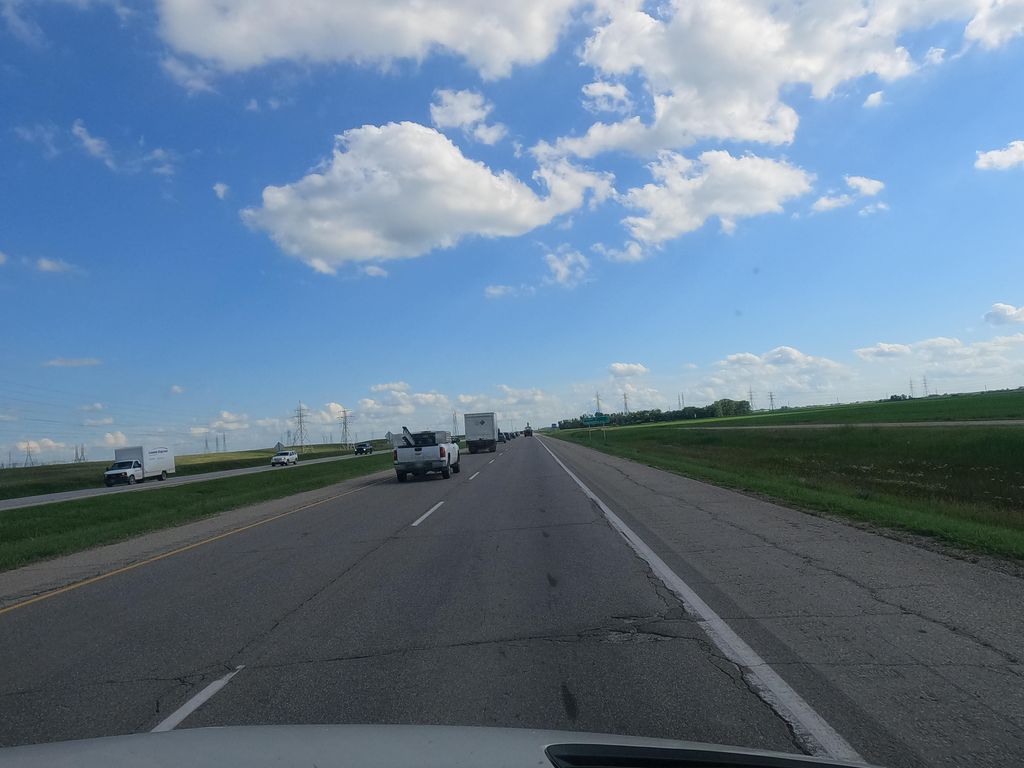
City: winnipeg